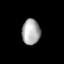
Tissue: lung
Cell type: Smooth muscle cells
Senescence score: 0.6217
Nuclear area (px): 455
Mean DAPI intensity: 171.53